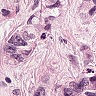
Metastatic tissue present: yes